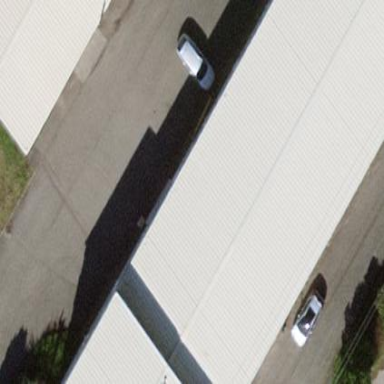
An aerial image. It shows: Industrial building.